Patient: sex M, age 32
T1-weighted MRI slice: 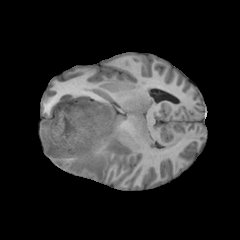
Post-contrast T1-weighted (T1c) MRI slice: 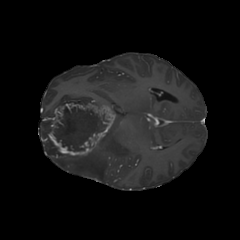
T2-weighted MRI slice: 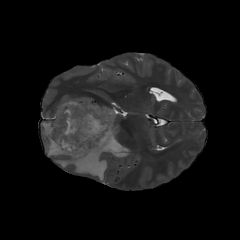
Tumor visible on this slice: yes
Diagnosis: Glioblastoma, IDH-wildtype
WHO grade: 4